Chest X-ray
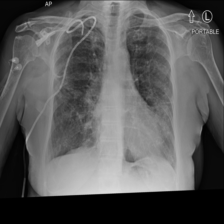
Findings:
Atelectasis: negative
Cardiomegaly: negative
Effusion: negative
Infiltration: negative
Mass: negative
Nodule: negative
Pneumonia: negative
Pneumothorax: negative
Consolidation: negative
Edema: negative
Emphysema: negative
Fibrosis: negative
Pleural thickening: negative
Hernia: negative